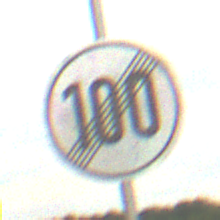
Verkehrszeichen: EndeGeschwindigkeit100
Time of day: SunriseSunset
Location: Outdoor (RoadRail)
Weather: PartlyCloudy
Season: NotSpecified
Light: Natural